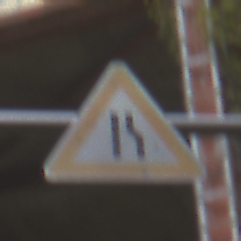
Verkehrszeichen: EinseitigVerengteFahrbahnRechts
Umgebung: Outdoor, Urban
Tageszeit: MorningAfternoon
Wetter: PartlyCloudy
Licht: Natural
Jahreszeit: NotSpecified
Kontrast: LowContrast